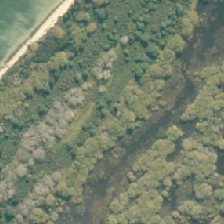
Land cover: deciduous_hardwood